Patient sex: F
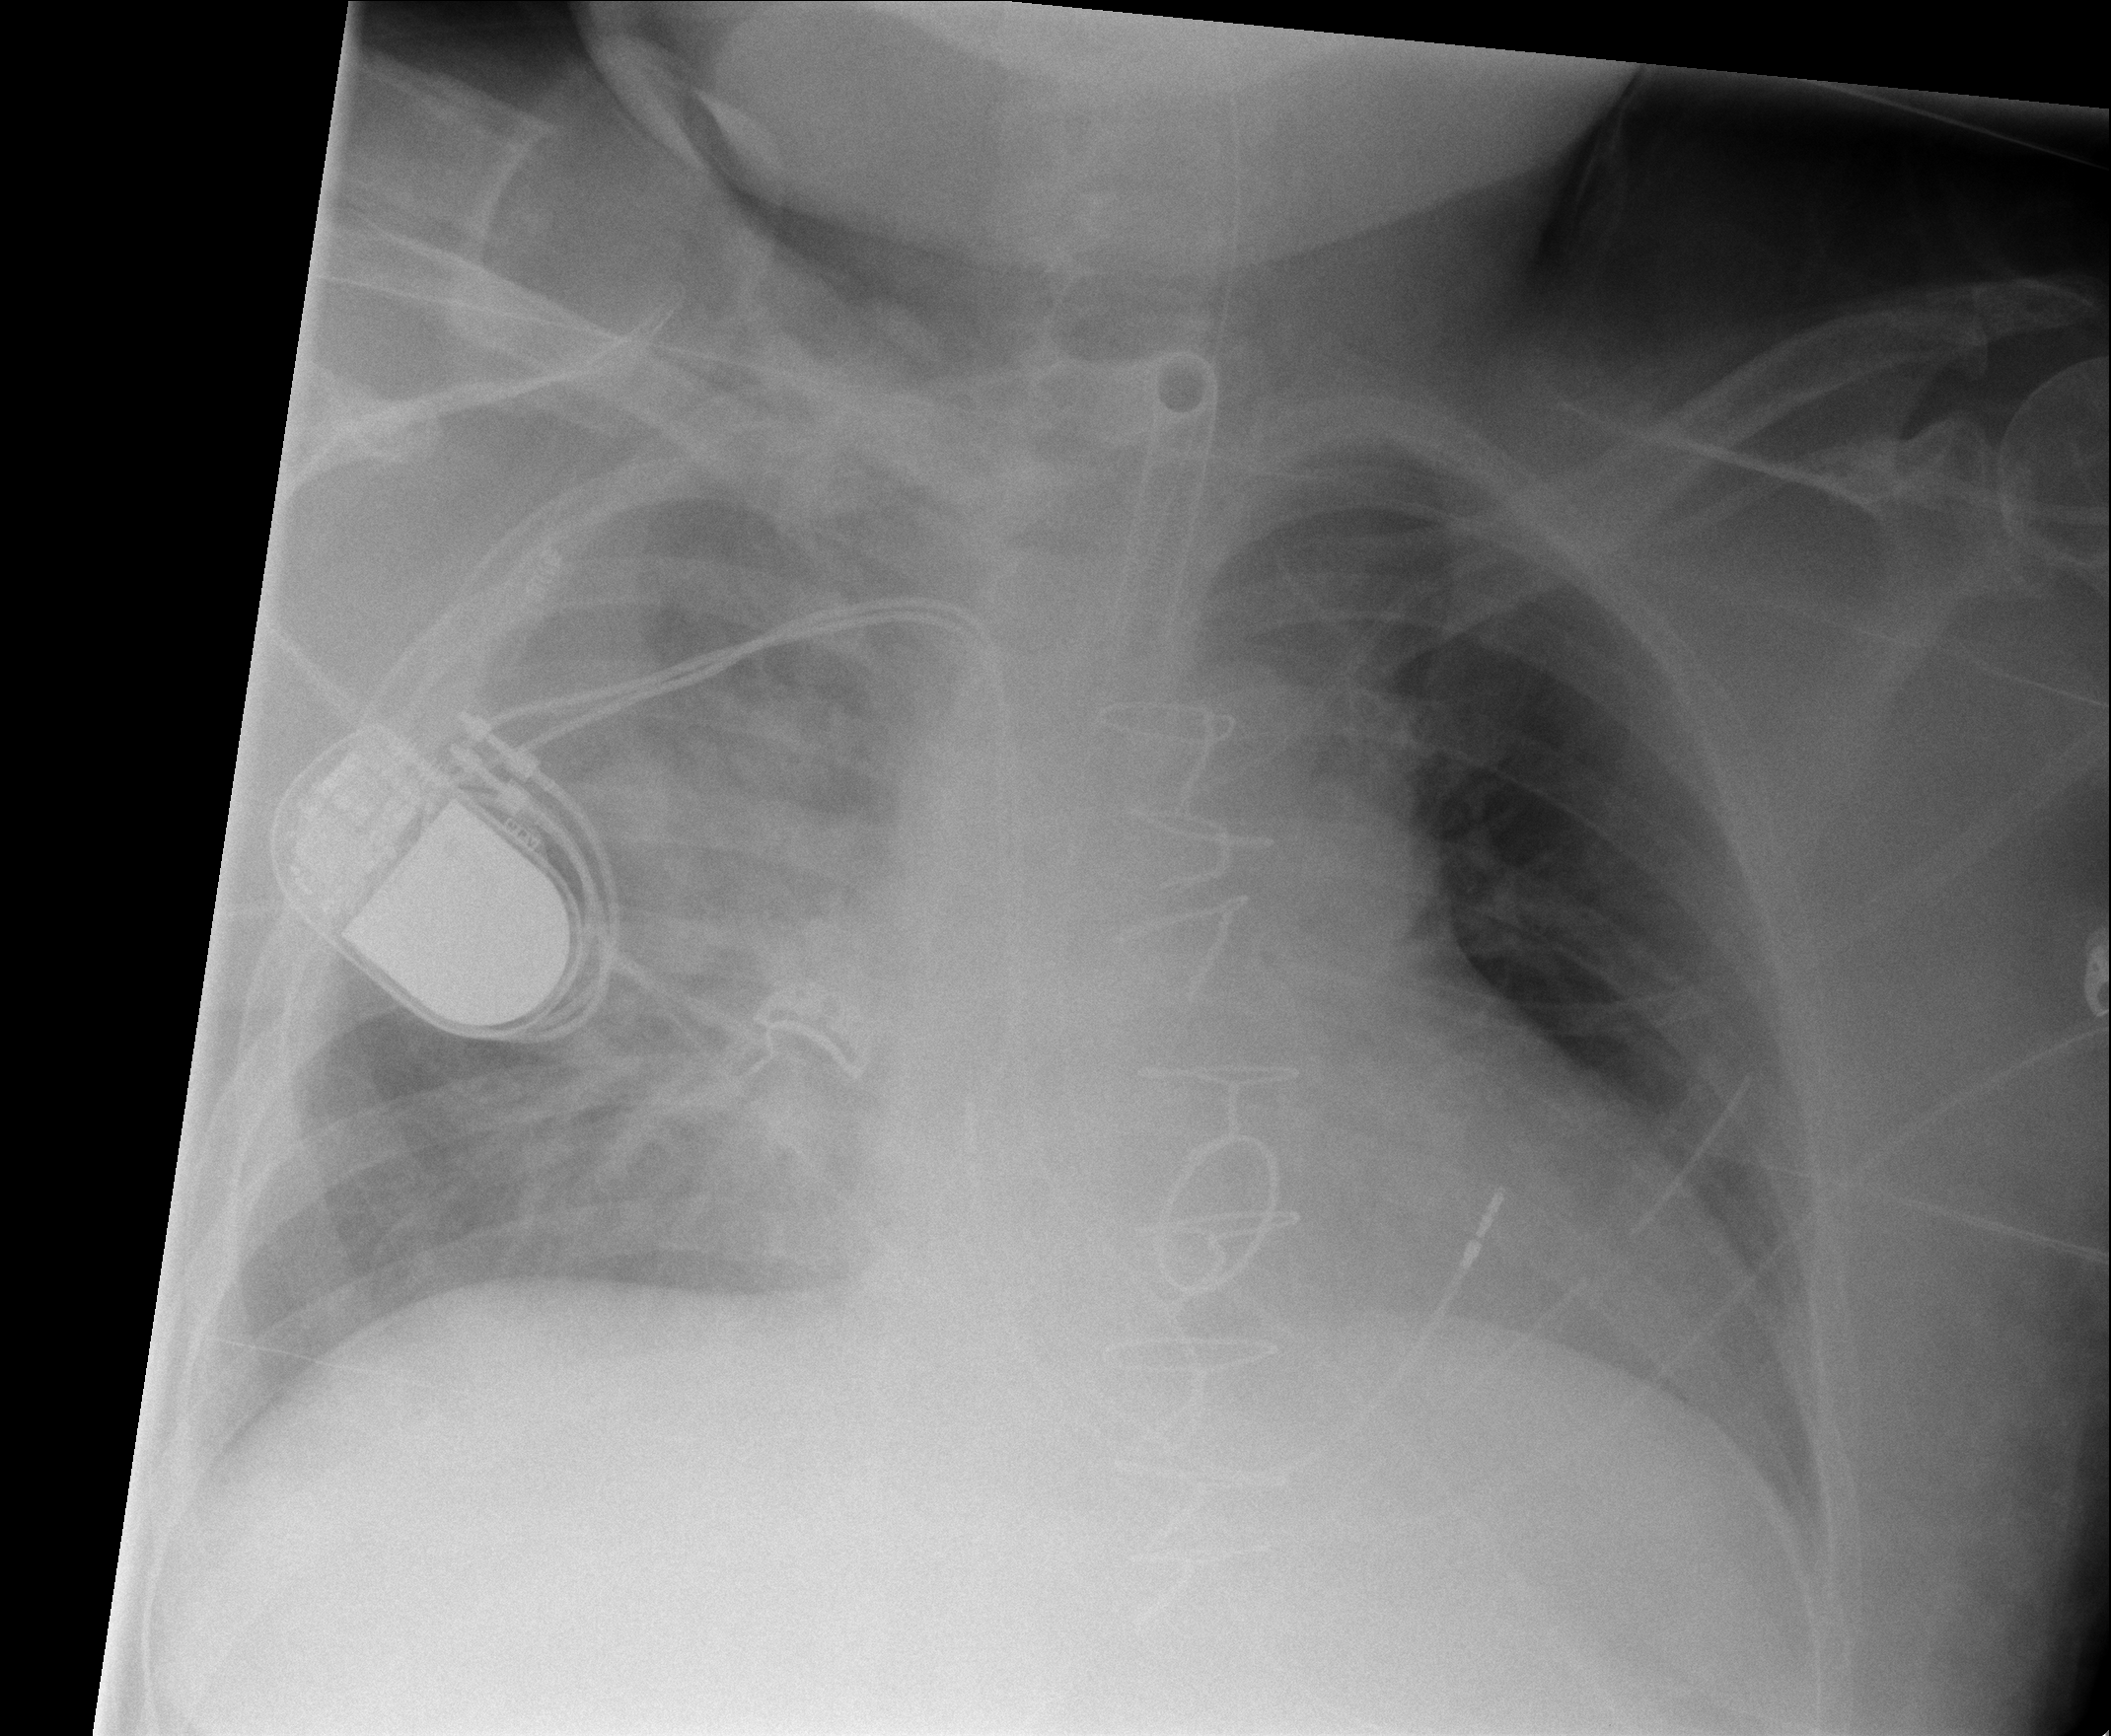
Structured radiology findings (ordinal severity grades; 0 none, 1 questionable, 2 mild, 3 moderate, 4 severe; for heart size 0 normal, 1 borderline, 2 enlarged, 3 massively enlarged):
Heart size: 2
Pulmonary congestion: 2
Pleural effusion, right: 1
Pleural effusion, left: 0
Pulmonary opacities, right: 3
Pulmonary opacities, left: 1
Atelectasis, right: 2
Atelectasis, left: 1